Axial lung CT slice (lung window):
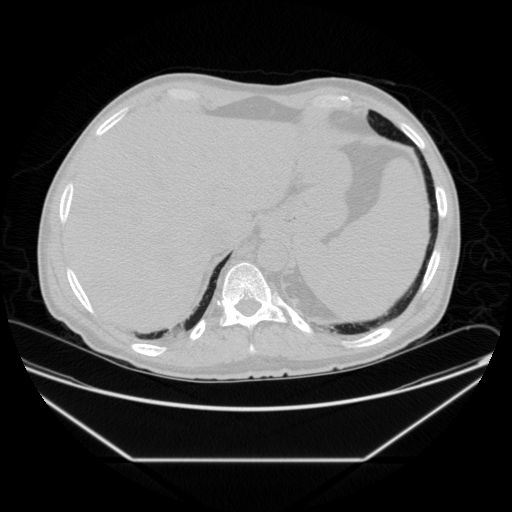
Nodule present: no